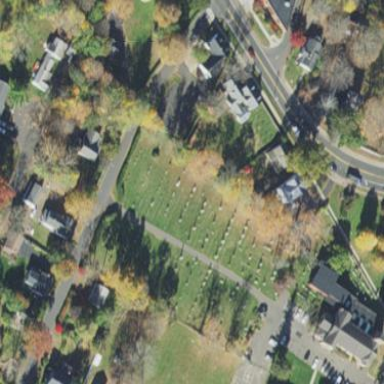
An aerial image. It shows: Private cemetery with solemn ambiance.